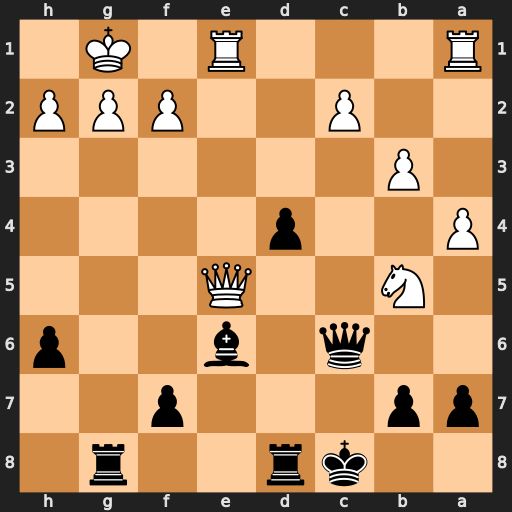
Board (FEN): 2kr2r1/pp3p2/2q1b2p/1N2Q3/P2p4/1P6/2P2PPP/R3R1K1
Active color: b
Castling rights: -
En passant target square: -
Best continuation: Qxg2#